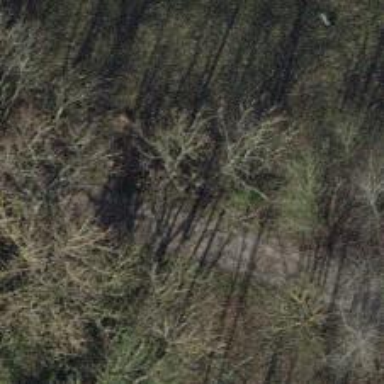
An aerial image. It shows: Path leading to bridge.